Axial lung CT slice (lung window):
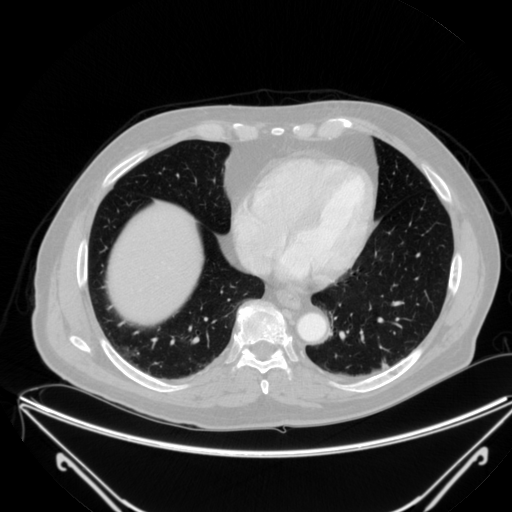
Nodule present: yes
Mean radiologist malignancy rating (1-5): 3.75